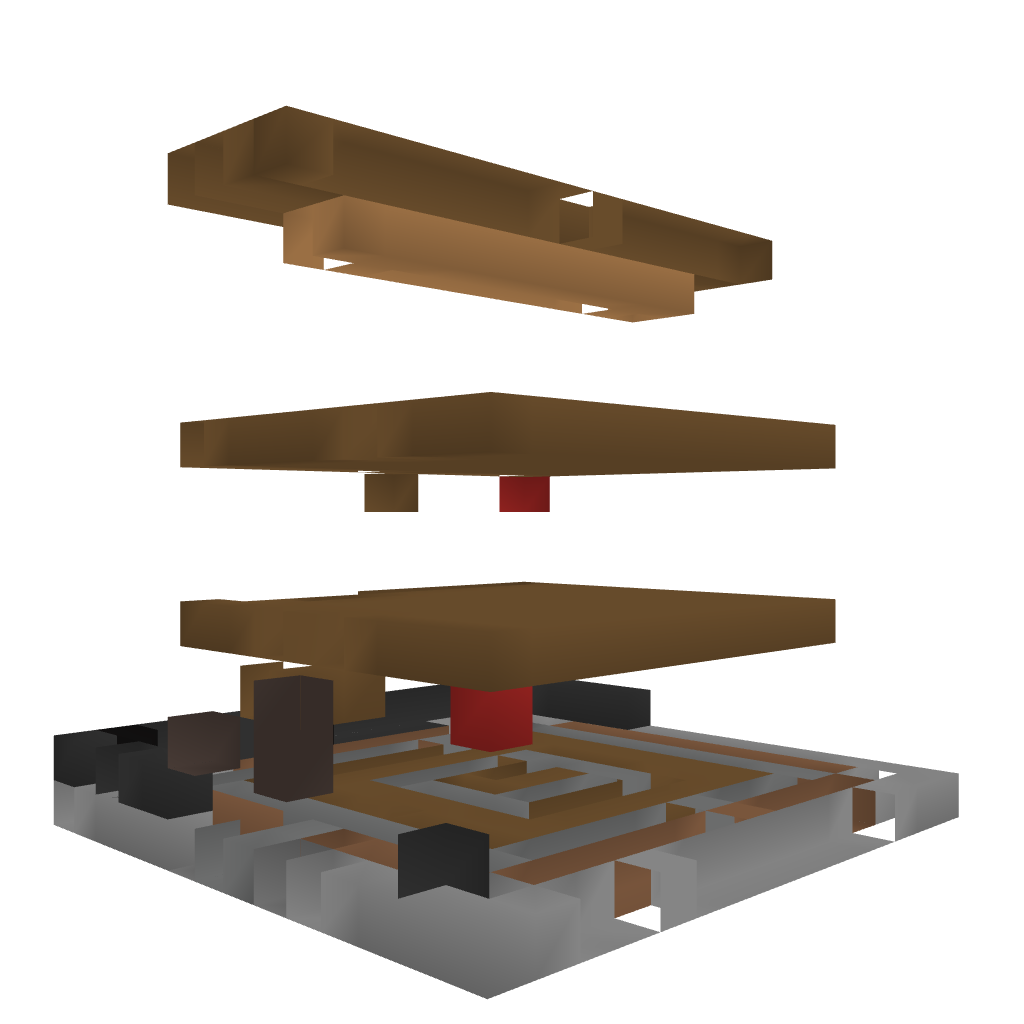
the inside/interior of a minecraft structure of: Medieval Style House IV